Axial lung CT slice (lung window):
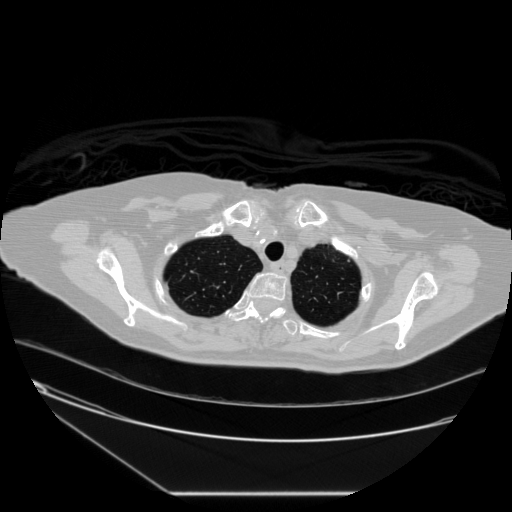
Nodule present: yes
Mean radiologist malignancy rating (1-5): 1